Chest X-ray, PA view. Patient: 28 years old, sex M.
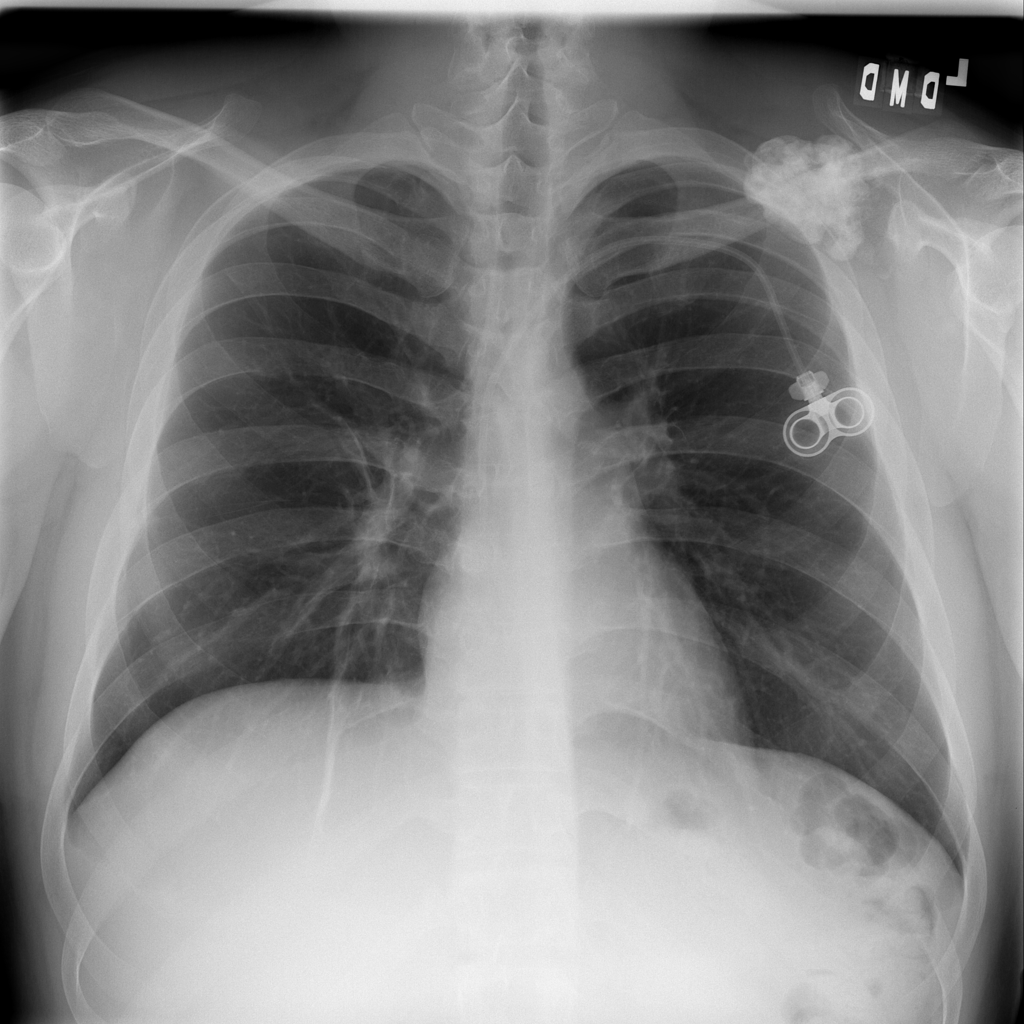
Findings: Atelectasis, Mass